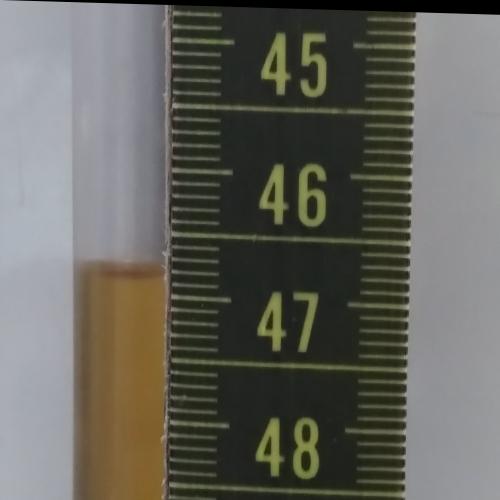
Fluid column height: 46.8 cm